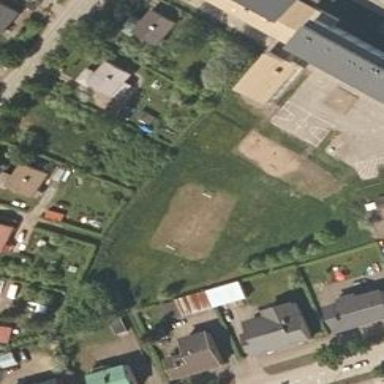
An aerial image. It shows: Recreation ground.